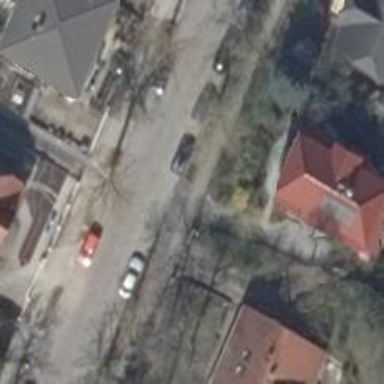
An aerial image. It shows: Residential road with sidewalks on both sides.